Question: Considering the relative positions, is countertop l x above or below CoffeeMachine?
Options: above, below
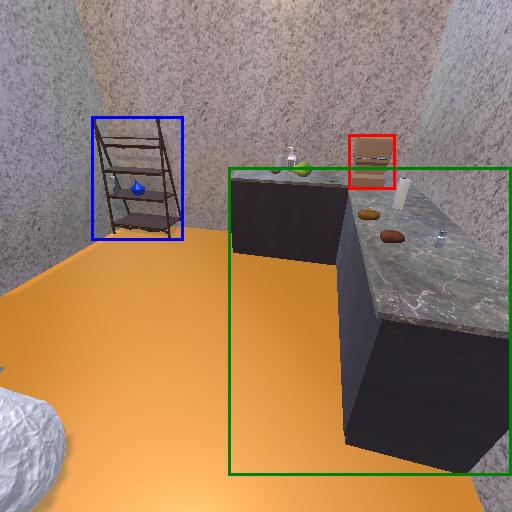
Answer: above